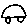
Label: car